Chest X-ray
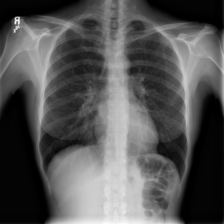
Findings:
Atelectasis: negative
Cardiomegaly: negative
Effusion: negative
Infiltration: negative
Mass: negative
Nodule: negative
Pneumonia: negative
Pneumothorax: negative
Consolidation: negative
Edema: negative
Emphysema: negative
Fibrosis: positive
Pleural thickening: negative
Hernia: negative